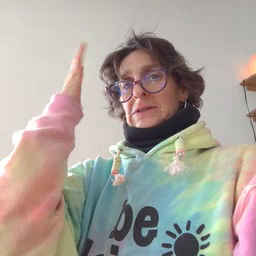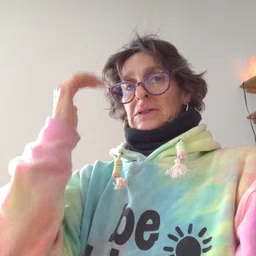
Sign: tree